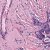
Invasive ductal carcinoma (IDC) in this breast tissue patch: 1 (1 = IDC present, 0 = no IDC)